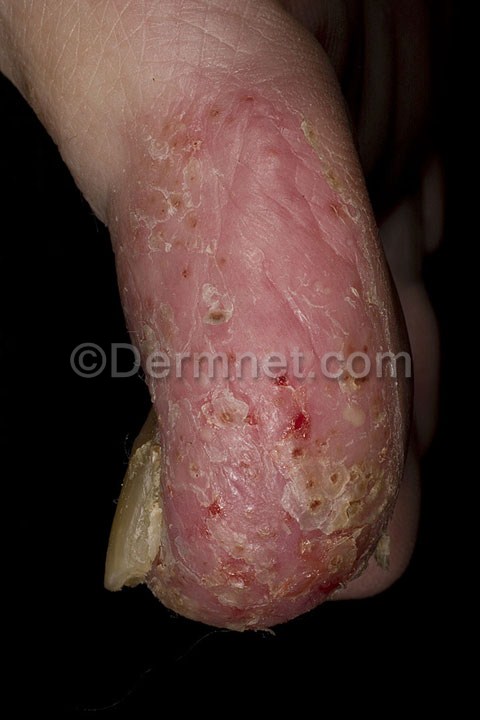
Disease: Psoriasis pictures Lichen Planus and related diseases